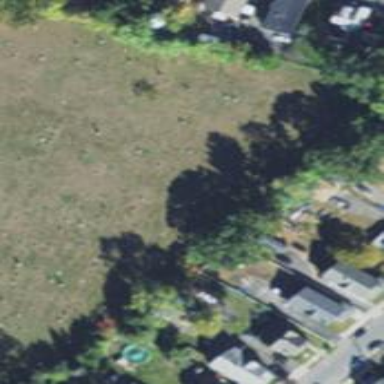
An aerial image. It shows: Cemetery.